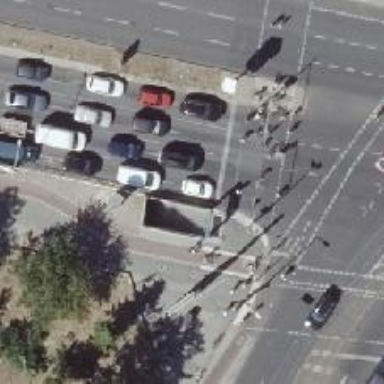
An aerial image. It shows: Entrance to subway station for public transport.